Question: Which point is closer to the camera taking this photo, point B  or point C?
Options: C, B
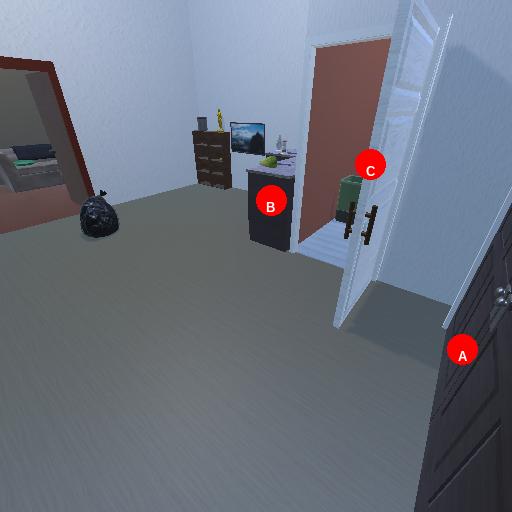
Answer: C